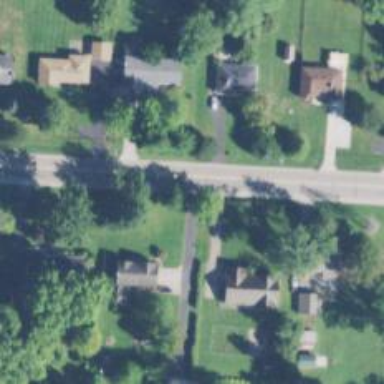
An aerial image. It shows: Shared driveway designated as service road.